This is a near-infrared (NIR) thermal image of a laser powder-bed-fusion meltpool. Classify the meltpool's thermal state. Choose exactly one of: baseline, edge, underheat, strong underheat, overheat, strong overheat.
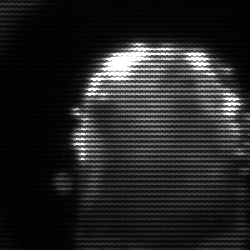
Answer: baseline